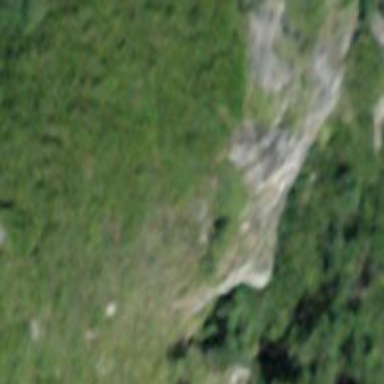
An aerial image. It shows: Natural cliff.